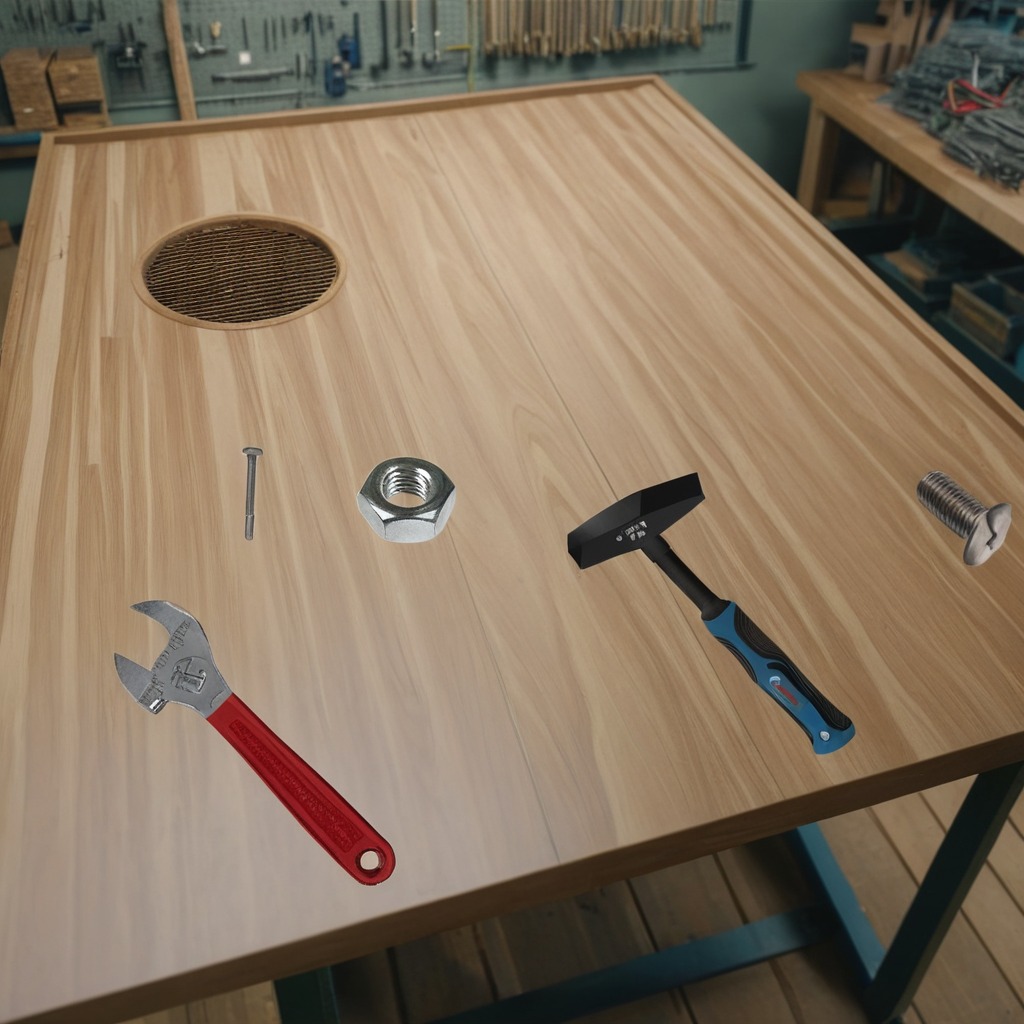
A metal machine screw, a hammer, an iron nail, a metal nut, and a wrench are lying on the workbench.